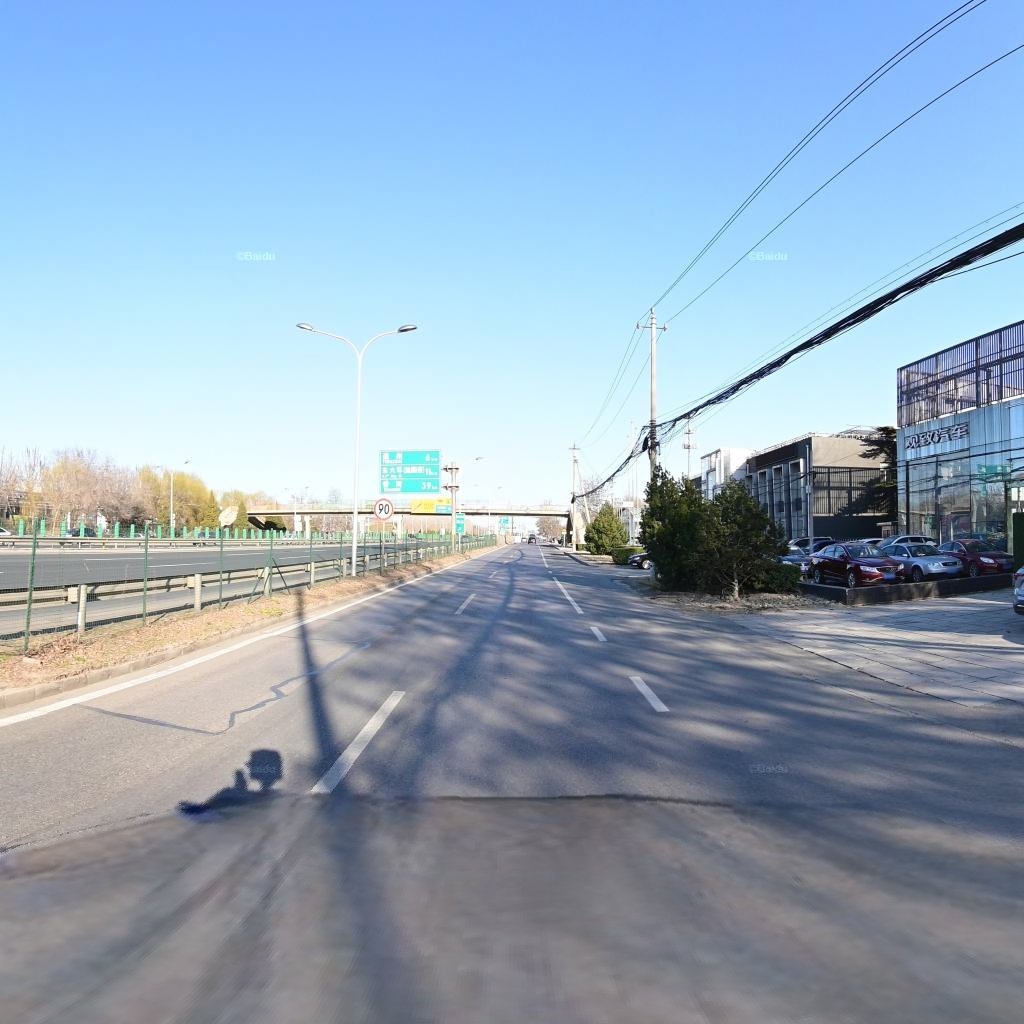
Region: Chaoyang
Road damage annotations: transverse patch, longitudinal patch